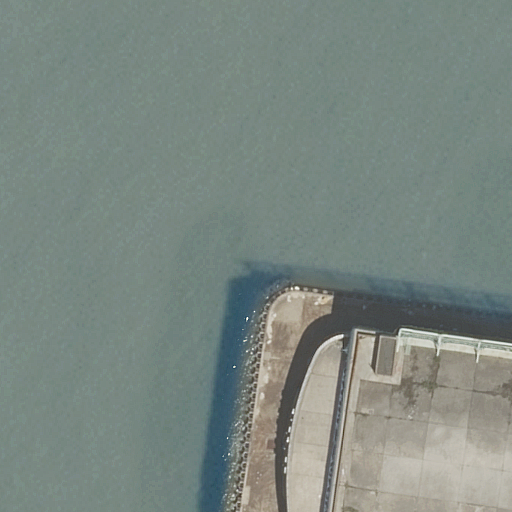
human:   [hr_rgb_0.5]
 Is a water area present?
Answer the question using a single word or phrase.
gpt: yes

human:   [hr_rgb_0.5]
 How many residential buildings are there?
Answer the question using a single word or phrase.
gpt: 1

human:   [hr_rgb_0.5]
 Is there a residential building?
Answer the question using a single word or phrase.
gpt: yes

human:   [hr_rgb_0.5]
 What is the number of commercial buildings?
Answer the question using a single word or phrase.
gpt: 0

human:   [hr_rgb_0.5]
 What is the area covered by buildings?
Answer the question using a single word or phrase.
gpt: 2615m2

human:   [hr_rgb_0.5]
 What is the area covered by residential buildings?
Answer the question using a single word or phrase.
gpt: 2615m2

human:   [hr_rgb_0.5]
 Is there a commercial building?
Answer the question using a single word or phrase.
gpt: no

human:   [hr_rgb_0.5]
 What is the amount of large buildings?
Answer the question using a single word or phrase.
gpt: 1

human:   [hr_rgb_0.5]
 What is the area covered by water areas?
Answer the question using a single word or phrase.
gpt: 8346m2

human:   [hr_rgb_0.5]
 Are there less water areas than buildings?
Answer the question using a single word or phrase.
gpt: no

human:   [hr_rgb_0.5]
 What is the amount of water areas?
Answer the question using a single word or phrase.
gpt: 1

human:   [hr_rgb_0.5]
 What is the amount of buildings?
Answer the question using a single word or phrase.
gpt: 1

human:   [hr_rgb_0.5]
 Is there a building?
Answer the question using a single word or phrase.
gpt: yes

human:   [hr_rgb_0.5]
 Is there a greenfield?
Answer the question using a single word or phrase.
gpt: no

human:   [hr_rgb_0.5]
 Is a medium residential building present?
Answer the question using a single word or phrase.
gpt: no

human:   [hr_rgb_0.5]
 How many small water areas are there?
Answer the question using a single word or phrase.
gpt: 0

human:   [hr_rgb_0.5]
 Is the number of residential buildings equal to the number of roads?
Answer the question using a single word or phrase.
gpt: no

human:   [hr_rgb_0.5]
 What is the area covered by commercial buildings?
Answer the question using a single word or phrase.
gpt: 0m2

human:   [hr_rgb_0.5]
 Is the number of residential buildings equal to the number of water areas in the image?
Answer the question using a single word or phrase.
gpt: yes

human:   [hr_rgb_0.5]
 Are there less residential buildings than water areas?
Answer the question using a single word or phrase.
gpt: no

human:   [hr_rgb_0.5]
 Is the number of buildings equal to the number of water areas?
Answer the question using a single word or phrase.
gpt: yes

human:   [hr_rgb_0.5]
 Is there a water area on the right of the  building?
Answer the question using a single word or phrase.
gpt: no

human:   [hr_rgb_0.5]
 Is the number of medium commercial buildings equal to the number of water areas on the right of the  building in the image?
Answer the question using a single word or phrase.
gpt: yes

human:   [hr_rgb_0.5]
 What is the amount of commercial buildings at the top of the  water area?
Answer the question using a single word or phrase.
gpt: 0

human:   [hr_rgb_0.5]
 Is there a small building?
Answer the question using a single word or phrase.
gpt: no

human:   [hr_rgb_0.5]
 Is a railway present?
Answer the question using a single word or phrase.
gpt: no

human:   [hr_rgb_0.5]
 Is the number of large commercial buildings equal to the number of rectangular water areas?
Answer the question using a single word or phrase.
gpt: yes

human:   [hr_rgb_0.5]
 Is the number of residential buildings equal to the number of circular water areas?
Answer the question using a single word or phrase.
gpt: no

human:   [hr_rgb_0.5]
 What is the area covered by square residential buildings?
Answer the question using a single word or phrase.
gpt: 0m2

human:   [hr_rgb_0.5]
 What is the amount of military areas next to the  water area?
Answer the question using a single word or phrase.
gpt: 0

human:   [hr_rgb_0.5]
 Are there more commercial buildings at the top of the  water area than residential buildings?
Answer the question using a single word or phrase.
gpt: no

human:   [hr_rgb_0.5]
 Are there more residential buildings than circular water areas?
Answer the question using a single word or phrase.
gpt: yes

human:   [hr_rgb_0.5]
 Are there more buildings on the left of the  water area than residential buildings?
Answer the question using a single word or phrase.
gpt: no

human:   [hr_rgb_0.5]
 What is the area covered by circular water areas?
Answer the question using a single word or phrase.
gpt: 0m2

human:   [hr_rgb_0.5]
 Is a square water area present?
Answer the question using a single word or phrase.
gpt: no

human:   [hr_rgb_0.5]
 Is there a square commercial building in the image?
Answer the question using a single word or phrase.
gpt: no

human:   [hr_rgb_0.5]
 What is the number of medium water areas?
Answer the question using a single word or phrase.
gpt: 0

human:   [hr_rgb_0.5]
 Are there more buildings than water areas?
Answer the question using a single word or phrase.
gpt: no

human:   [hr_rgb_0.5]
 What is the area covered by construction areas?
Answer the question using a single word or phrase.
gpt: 0m2

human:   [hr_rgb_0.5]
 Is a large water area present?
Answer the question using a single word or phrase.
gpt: yes

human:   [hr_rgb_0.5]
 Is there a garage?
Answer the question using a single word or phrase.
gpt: no

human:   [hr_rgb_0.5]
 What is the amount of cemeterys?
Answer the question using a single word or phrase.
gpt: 0

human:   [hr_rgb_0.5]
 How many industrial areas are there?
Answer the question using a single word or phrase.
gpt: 0

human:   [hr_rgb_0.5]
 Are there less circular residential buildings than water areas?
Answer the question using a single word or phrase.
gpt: yes

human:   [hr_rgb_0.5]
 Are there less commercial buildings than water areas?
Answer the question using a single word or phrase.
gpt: yes

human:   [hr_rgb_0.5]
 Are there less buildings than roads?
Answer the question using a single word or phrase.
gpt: no

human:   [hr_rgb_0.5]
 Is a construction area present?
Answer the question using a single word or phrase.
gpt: no

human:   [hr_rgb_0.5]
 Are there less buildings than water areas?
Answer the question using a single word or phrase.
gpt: no

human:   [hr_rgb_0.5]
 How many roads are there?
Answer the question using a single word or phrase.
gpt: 0

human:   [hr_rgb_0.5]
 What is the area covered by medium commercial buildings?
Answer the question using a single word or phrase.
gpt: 0m2

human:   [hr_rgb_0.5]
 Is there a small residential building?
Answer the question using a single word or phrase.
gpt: no

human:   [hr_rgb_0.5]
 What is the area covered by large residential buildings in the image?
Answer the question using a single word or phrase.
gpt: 2615m2

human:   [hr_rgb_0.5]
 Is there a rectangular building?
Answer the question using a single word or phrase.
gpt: yes

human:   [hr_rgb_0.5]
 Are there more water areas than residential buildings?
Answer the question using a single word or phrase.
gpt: no

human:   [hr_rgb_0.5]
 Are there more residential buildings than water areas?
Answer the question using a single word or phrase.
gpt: no

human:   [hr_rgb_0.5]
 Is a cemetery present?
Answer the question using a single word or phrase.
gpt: no

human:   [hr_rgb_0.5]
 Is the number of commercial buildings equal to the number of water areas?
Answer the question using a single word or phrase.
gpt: no

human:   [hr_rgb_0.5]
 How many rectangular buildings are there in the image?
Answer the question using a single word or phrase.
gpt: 1

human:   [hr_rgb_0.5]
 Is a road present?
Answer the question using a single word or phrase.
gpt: no

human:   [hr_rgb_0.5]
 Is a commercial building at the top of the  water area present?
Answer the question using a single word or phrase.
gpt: no

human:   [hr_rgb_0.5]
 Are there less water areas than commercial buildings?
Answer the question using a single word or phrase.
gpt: no

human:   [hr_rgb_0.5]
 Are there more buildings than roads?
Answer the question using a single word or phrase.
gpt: yes

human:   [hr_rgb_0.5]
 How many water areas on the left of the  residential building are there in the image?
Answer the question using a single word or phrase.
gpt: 1

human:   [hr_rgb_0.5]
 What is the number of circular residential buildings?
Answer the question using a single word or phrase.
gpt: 0